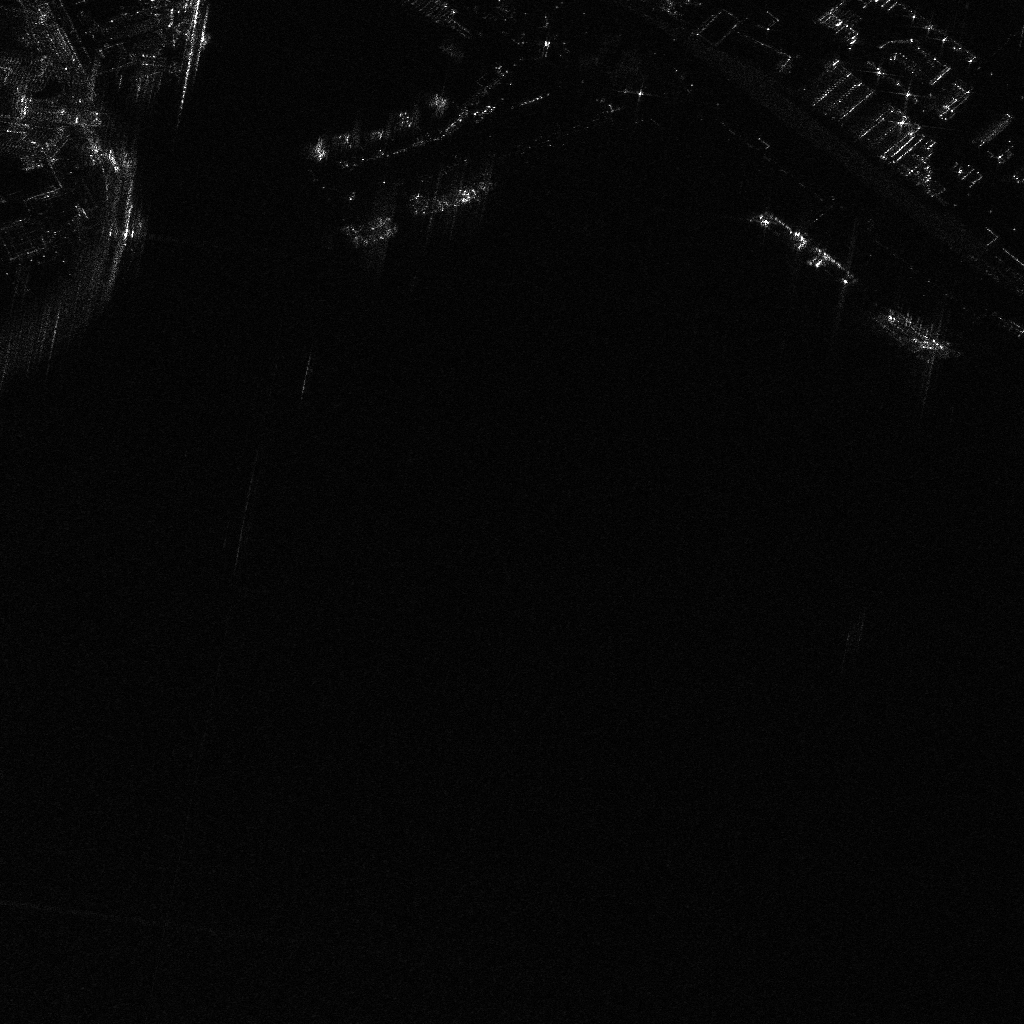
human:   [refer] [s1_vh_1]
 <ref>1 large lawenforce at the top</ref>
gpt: <box>[[35, 20, 37, 25, 71]]</box>